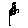
Label: flower